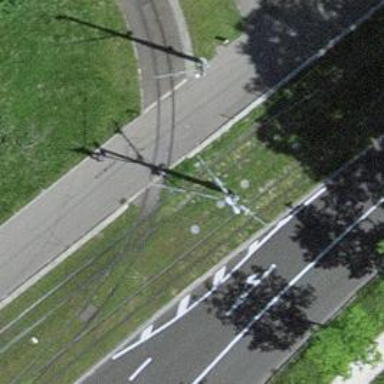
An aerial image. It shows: Railway crossing.